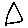
Label: triangle